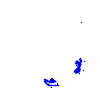
Particle: pion